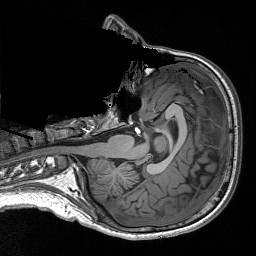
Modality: T1w
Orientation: axial